Question: So, I have this modal I'm using for a full screen menu and the close button is working perfectly in this form:
'''
<div class="modal fade" id="hidden-links">
<div class="modal-dialog">
<div class="modal-content hidden-links">
<div class="modal-body">
<div data-dismiss="modal" aria-label="Close">
<i class="fa fa-times fa-fw fa-2x"></i>
</div>
<ul class="links-hidden" role="menu">
<!--Hidden links here-->
</ul>
</div>
</div>
</div>
</div>
'''
What I'm trying to do is to move:
'''
<div data-dismiss="modal" aria-label="Close">
<i class="fa fa-times fa-fw fa-2x"></i>
</div>
'''
out of the '.modal-body' so I can achieve something like this:

I've done some digging but I couldn't find a proper solution to my problem, any ideas?
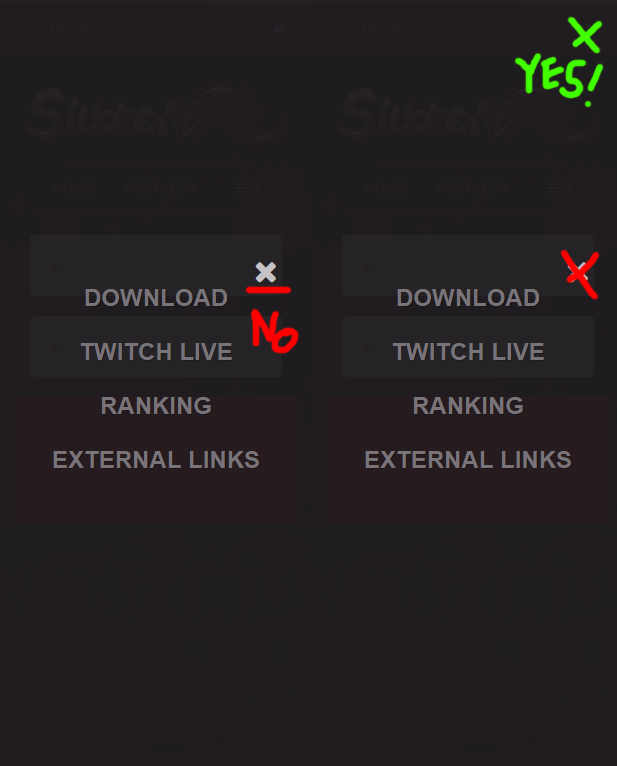
Answer: Change the markup slightly:
'''
<div class="modal fade" id="hidden-links">
<div data-dismiss="modal" aria-label="Close">
<i class="fa fa-times fa-fw fa-2x"></i>
</div>
<div class="modal-dialog">
<div class="modal-content hidden-links">
<div class="modal-body">
<ul class="links-hidden" role="menu">
<!--Hidden links here-->
</ul>
</div>
</div>
</div>
</div>
'''
And add come CSS:
'''
div[data-dismiss="modal"]{
color:#ffffff;
position:fixed;
top:10px;
right:20px;
cursor:pointer;
}
'''
<URL>
### See it in action here